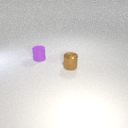
small brown metal cylinder to the right of small purple rubber cylinder